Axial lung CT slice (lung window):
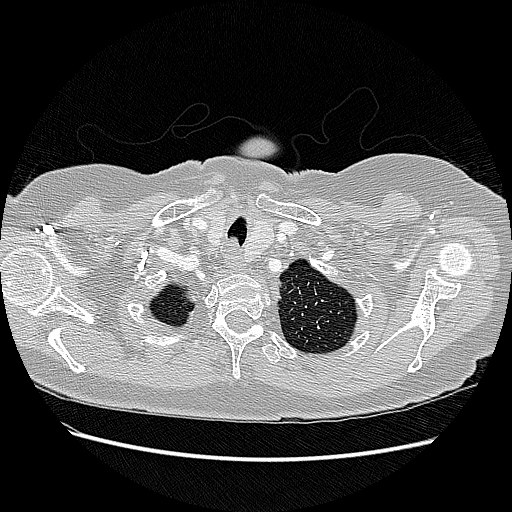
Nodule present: no